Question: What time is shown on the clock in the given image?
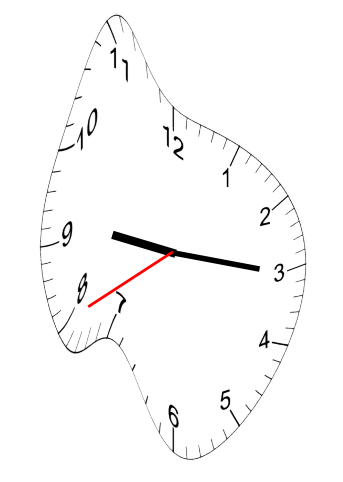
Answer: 09:15:40